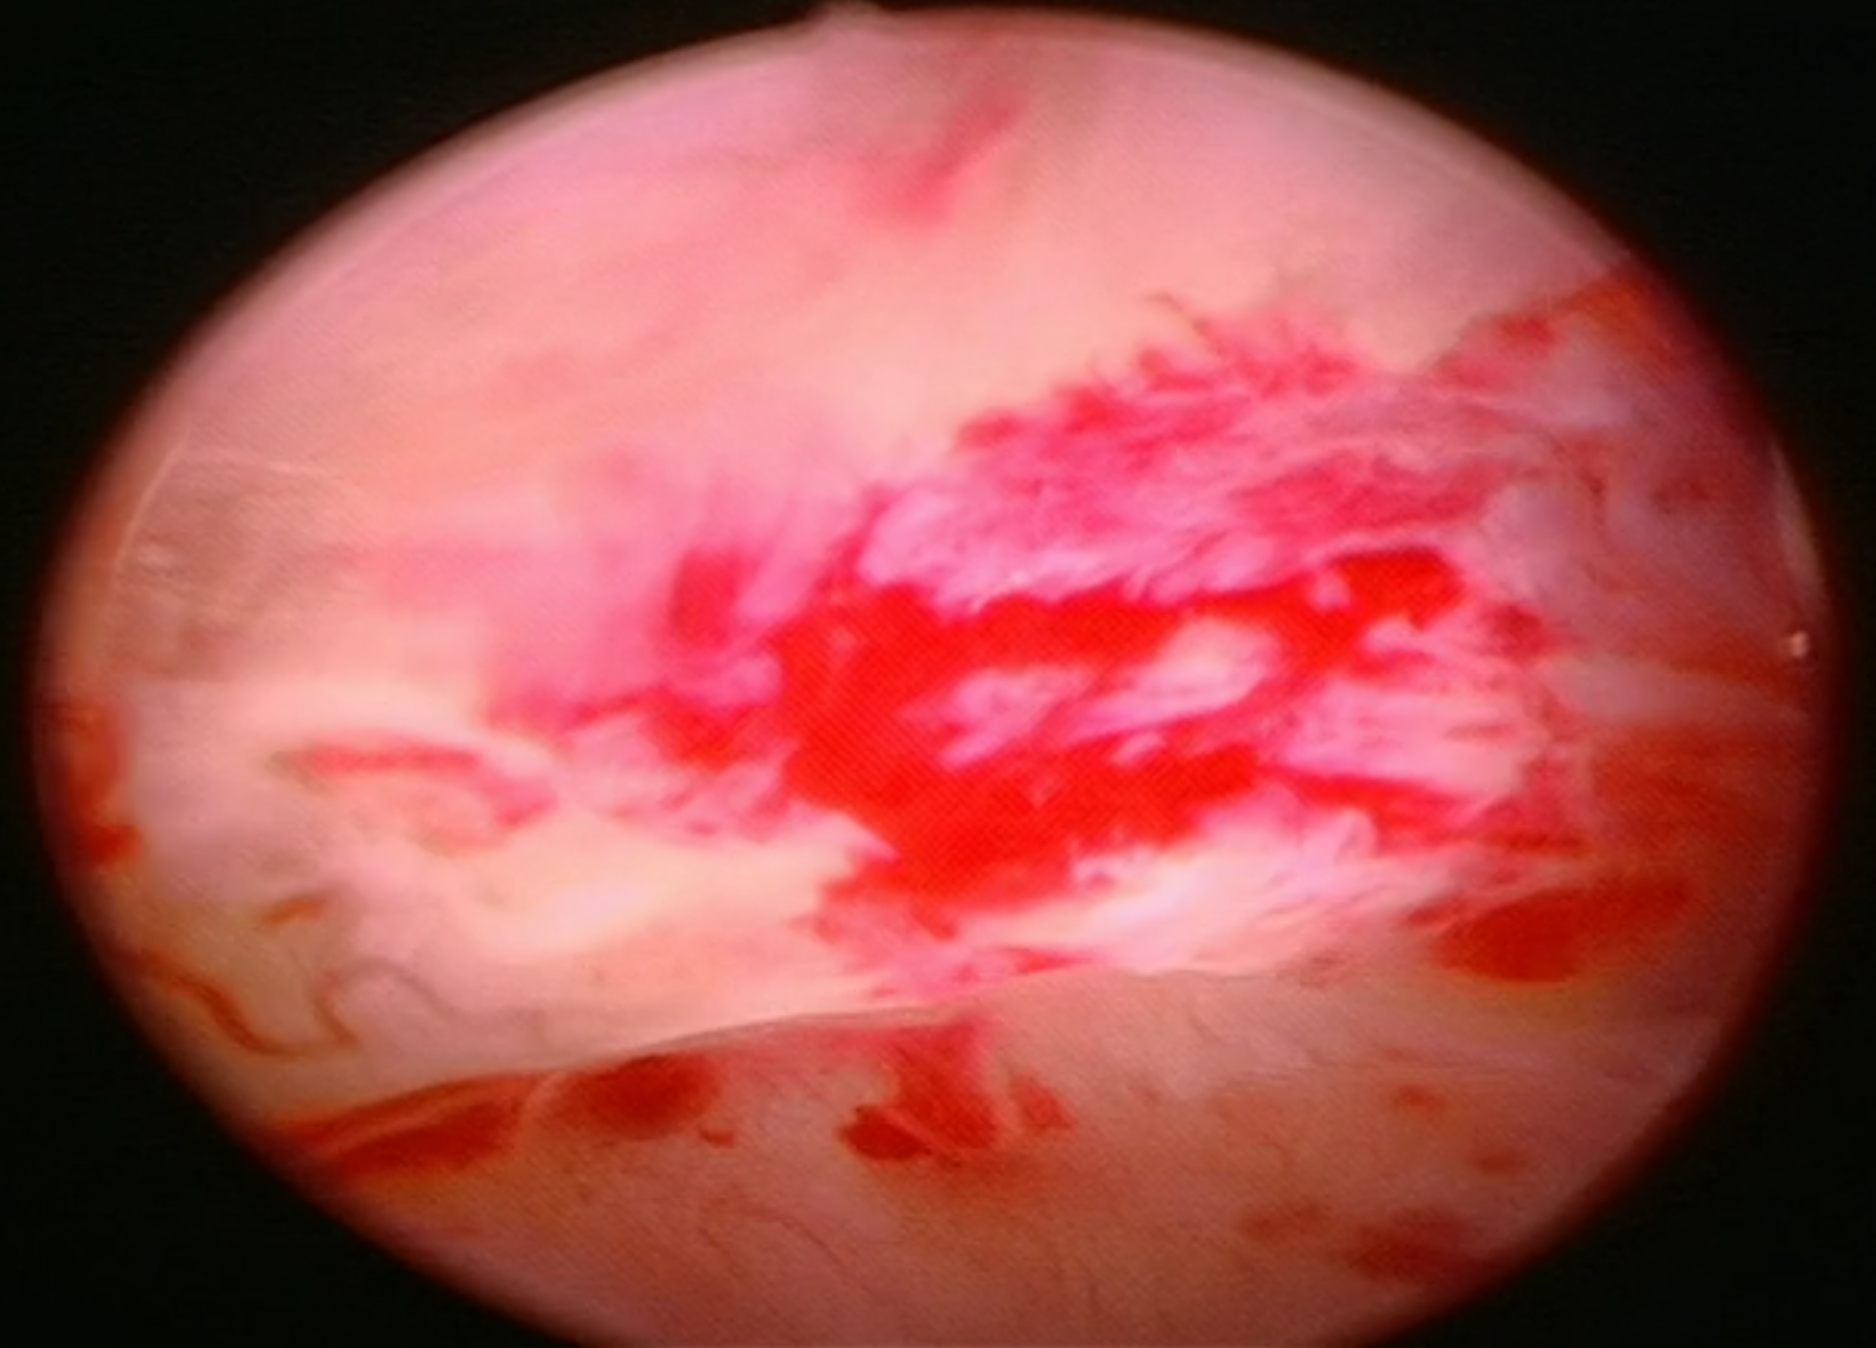
Modality: WLC
Class: Non-malignant
Subclass: BenignNOS
Lesion: L1
Morphology: Non-papillary
Bladder cancer association: No